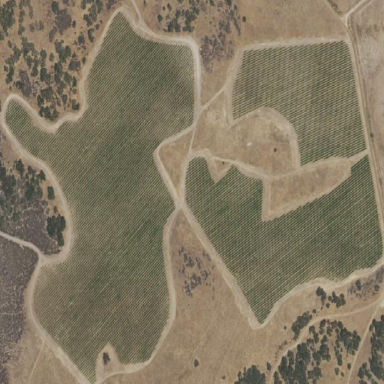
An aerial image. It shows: Unique farmland with vineyards growing grapes.